Question: it's possible insert a toolbutton in a tool bar with the shape like the back button used in the navigation bar?
here is what I mean:

thanks in advance!
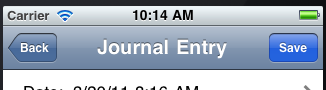
Answer: You can't do it, at least not with the shape of a back button, the one with the arrow end on the left. 'backBarButtonItem' is only a property of UINavigationItem.
You can either use a rectangular button on your toolbar to go back (although I don't think Apple is fond of that... you should read the iOS Human Interface Guidelines),
you can add a custom back button somewhere else on the screen. For instance, if your toolbar is at the bottom you can add a custom back button to the top-left corner of the screen to keep things tidy. This way, you would be saving the screen space of having a navigation bar just for the back button.